Interaction volume radius: 5 \u00c5
Interaction volume height: 30 \u00c5
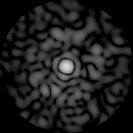
Disorder parameter: 0.8657